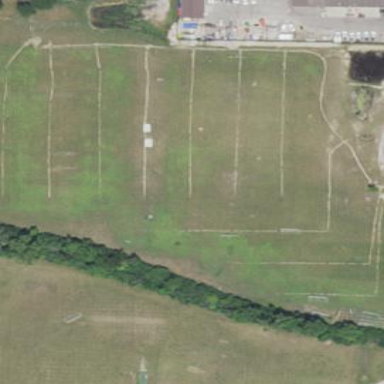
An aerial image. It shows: American football pitch for leisure and sport activities.